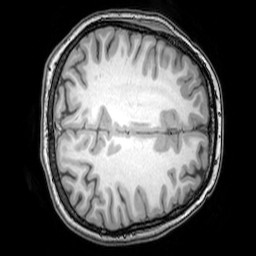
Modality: T1w
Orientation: axial
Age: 22
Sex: female
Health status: healthy
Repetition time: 0.081 s
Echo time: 0.037 s